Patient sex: M
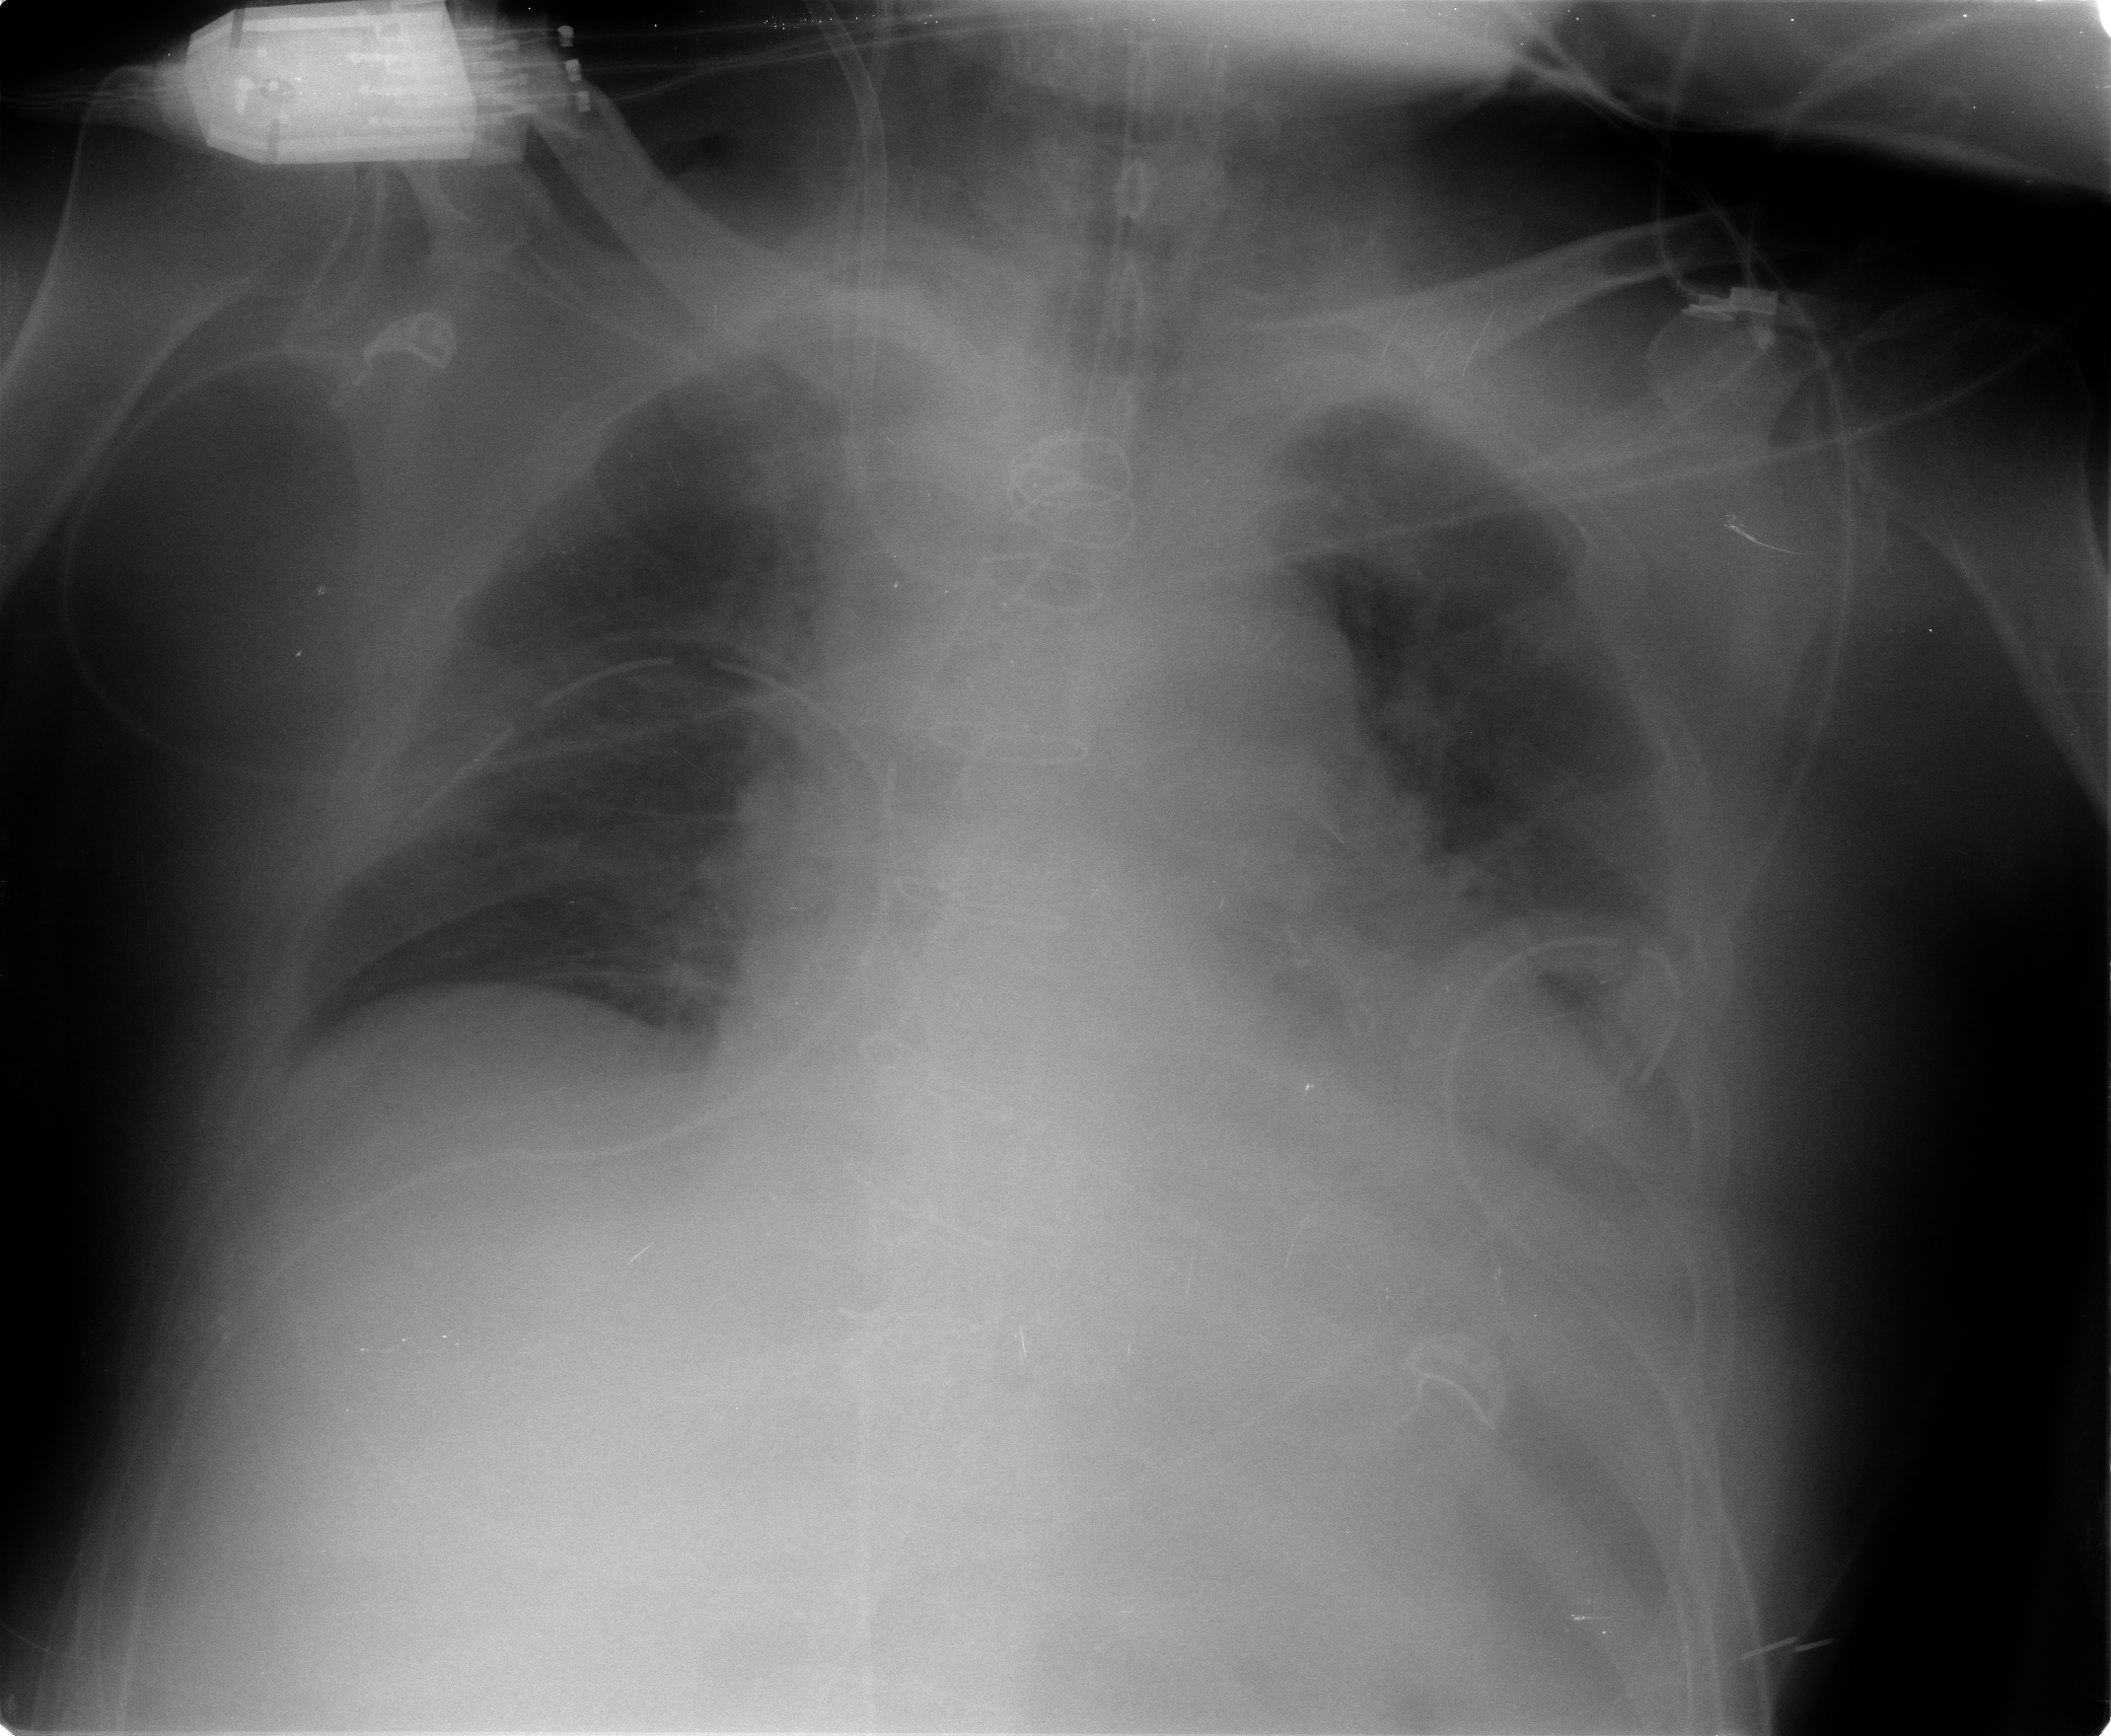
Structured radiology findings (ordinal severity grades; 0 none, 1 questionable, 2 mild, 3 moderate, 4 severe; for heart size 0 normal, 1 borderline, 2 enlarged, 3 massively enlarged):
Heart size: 2
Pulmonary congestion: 0
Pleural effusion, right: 0
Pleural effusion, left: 1
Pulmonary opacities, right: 0
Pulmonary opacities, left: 0
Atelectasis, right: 2
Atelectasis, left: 2